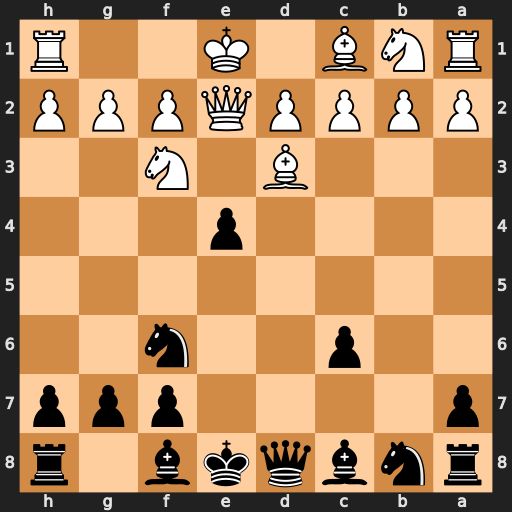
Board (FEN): rnbqkb1r/p4ppp/2p2n2/8/4p3/3B1N2/PPPPQPPP/RNB1K2R
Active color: b
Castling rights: KQkq
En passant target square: -
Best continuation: Qe7